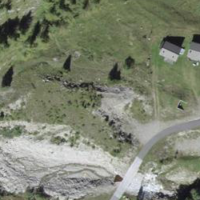
EUNIS habitat code: 24
Species observed at this site:
Artemisia vulgaris
Chamaenerion dodonaei